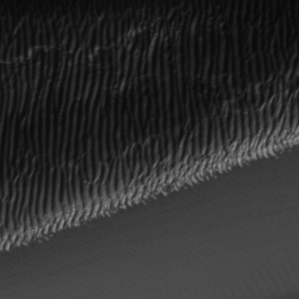
Label: frost